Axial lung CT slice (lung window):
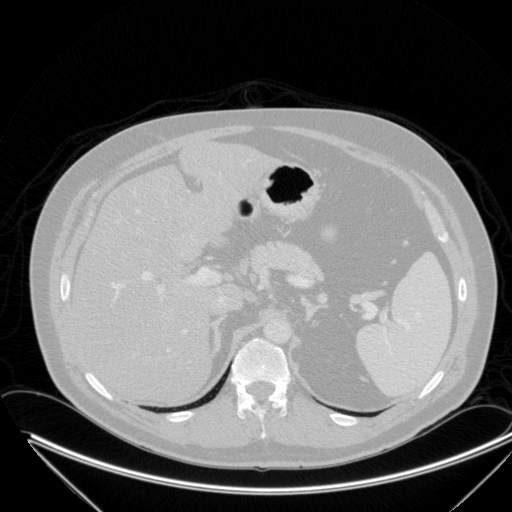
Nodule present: no